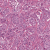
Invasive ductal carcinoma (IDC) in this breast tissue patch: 1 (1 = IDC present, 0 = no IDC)